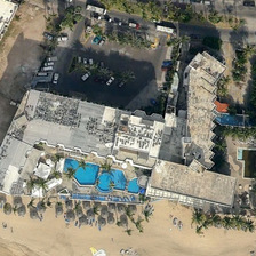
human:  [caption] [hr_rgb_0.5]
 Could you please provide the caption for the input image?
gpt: this resort with a swimming pool in it is surrounded by palm trees and sand .

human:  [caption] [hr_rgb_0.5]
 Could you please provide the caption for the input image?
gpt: there is a swimming pool on the beach  next to which is a gray roof building and a zigzag building with a white roof .

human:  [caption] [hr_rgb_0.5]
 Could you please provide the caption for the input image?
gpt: The pool is close to a zigzag building with a white roof and a white roof on the beach.

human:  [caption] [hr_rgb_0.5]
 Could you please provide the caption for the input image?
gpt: The pool is close to an L-shaped grey roofed building and a jagged white roofed building on the beach.

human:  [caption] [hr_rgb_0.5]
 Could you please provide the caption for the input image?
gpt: The swimming pool is near an l-shaped building with a grey roof and a zigzag building with a white roof on the beach.